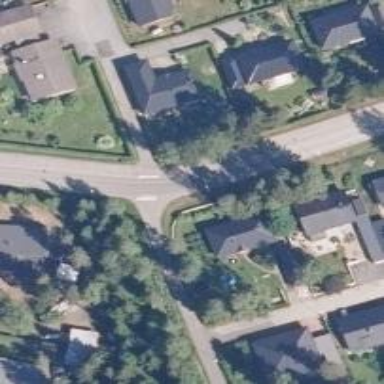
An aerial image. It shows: Uncontrolled crossing on the road.